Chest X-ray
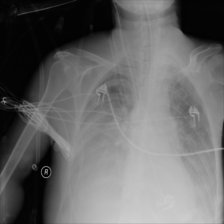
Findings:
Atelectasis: negative
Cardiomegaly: negative
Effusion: negative
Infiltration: negative
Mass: negative
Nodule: negative
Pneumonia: negative
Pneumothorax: negative
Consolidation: positive
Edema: negative
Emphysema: negative
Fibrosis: negative
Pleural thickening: negative
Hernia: negative